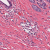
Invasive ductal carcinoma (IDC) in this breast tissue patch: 1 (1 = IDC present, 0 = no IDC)